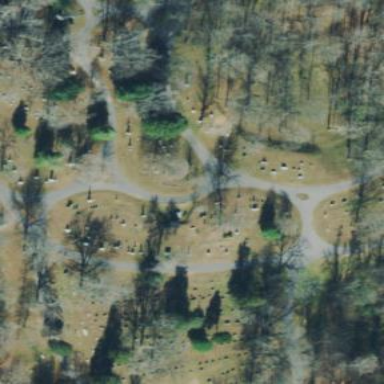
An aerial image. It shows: Sector within cemetery.